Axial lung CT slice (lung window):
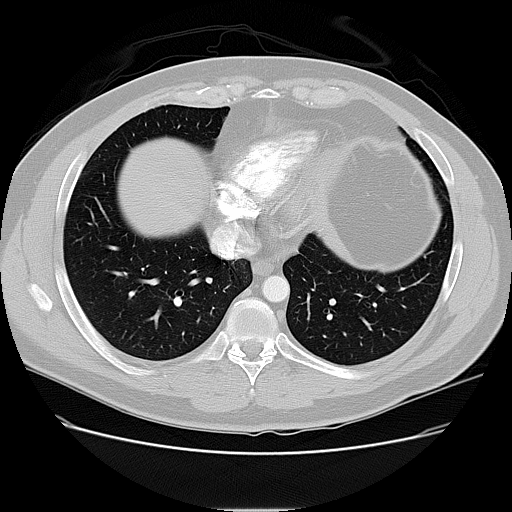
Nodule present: no